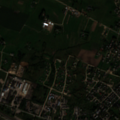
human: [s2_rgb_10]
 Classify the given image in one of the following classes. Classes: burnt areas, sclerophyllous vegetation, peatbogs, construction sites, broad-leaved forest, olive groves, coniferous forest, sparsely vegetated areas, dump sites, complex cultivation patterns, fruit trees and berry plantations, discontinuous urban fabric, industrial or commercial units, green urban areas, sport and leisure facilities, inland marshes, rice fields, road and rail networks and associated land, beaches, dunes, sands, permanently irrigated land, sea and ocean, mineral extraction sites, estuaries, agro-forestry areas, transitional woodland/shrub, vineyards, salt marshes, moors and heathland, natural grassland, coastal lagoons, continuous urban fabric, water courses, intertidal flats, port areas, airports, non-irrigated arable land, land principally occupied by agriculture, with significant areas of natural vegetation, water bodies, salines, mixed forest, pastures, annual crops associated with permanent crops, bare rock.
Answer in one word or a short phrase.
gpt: discontinuous urban fabric, industrial or commercial units, complex cultivation patterns